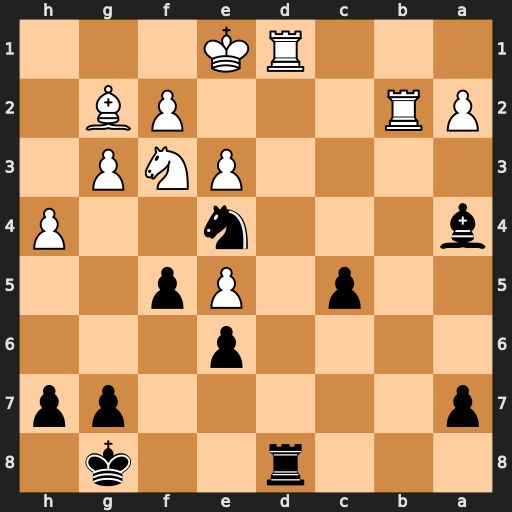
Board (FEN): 3r2k1/p5pp/4p3/2p1Pp2/b3n2P/4PNP1/PR3PB1/3RK3
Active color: b
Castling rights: -
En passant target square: -
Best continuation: Rxd1+ Ke2 Nc3#